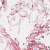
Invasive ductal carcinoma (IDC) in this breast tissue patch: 0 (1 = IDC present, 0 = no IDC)